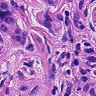
Metastatic tissue present: yes